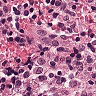
Metastatic tissue present: no